Field crop: maize
Growth stage: 2
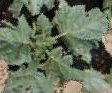
Species: datura